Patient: sex M, age 35
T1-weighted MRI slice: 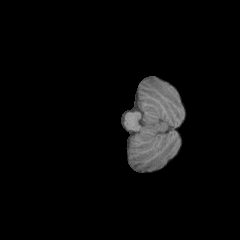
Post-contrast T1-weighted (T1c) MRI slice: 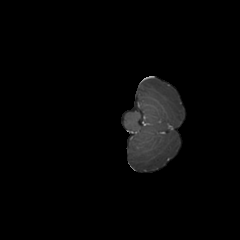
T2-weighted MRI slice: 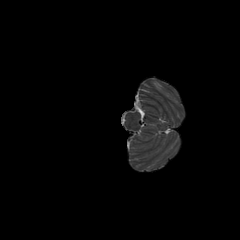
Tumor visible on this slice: no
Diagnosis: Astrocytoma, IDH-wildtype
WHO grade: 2